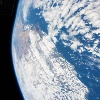
Label: cloud